Interaction volume radius: 5 \u00c5
Interaction volume height: 15 \u00c5
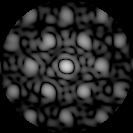
Disorder parameter: 0.2873